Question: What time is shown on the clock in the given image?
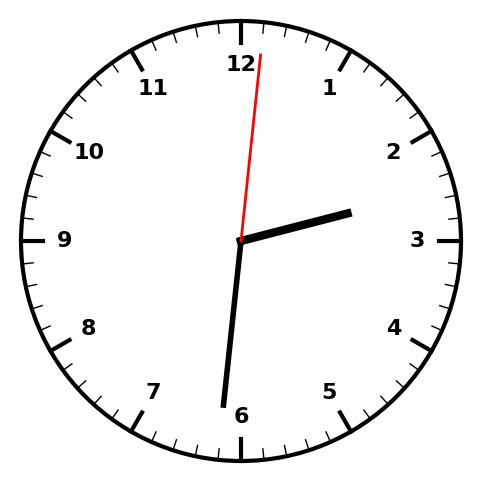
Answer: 02:31:01